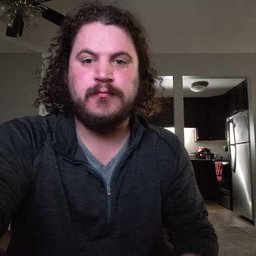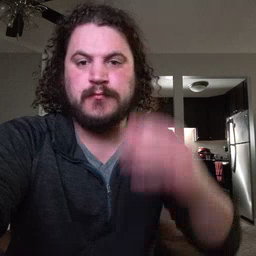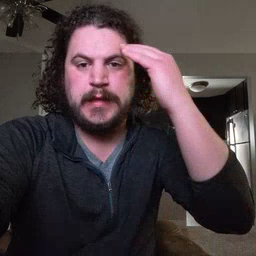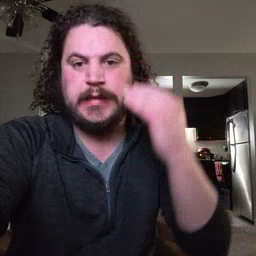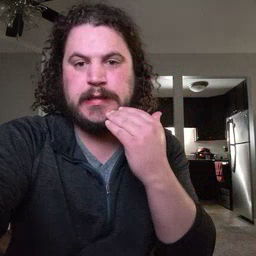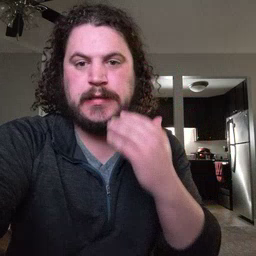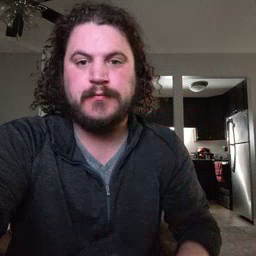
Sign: head